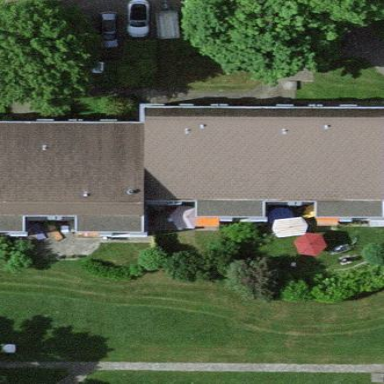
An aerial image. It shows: Residential building.